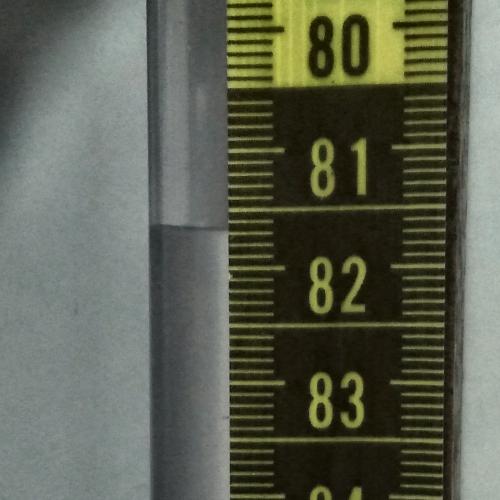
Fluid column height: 81.7 cm